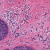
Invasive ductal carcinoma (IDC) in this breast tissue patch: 0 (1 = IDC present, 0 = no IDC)